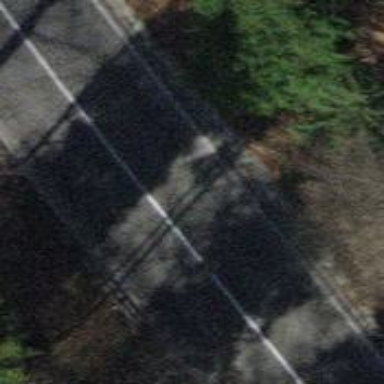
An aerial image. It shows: Tertiary road with asphalt surface.